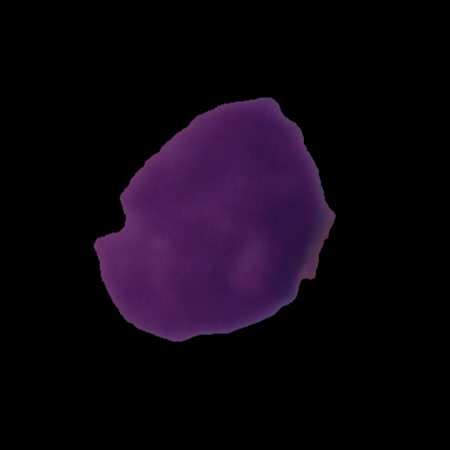
Label: cancer